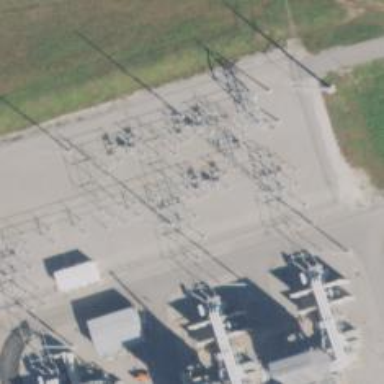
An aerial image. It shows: Power substation.